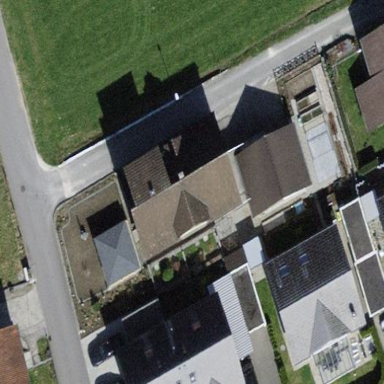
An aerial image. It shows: Building with tile roof.